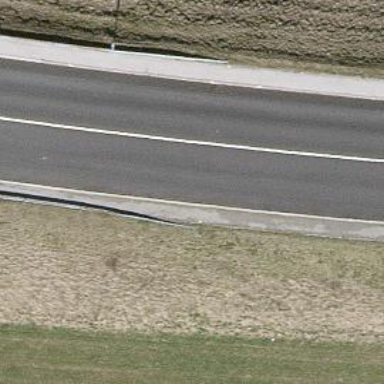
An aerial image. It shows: Primary highway.